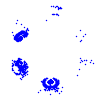
Particle: proton